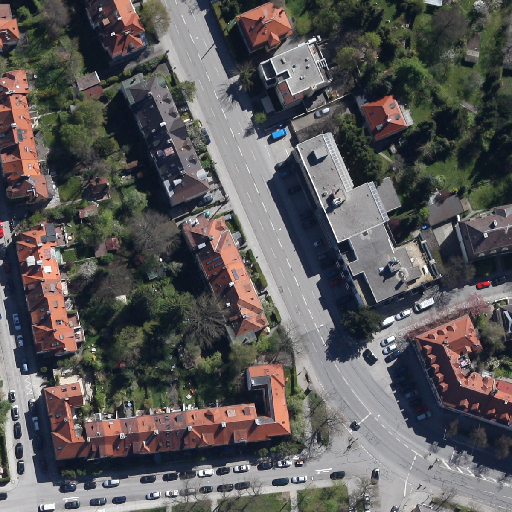
Referring expression: road